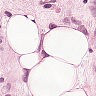
Metastatic tissue present: yes